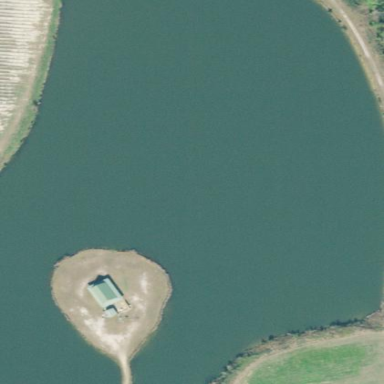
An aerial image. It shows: Reservoir of water.